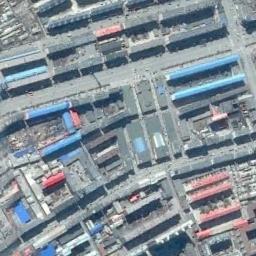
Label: industrial_area